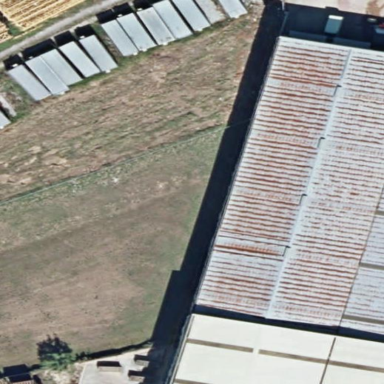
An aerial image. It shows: Warehouse building.